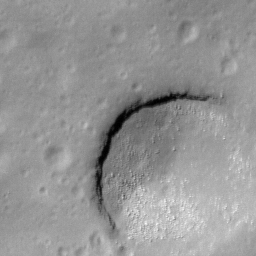
Pit: Mare Moscoviense Pit
Host crater: Mare Moscoviense
Host type: mare
Lunar coordinates: latitude 29.503, longitude 150.465